Question: I know that 'numpy.cov' calculates the covariance given a N dimensional array.
I can see <URL>'. But for my specific case, the covariance matrix is given by:

where 'xi' is the quantity. 'i' and 'j' are the bins.
As you can see from the above equation, this covariance matrix is normalised by '(N-1)/N'.
'numpy.cov''(N-1)**2 / N'
'bias''numpy.cov'
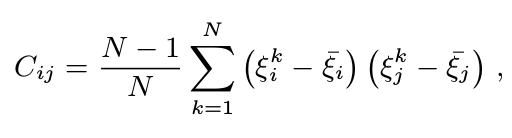
Answer: There are two ways of doing this.
1. We can call np.cov with bias=1 and then multiply the result by N-1
or
1. We can multiply the overall covariance matrix obtained by (N-1)**2/N